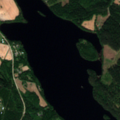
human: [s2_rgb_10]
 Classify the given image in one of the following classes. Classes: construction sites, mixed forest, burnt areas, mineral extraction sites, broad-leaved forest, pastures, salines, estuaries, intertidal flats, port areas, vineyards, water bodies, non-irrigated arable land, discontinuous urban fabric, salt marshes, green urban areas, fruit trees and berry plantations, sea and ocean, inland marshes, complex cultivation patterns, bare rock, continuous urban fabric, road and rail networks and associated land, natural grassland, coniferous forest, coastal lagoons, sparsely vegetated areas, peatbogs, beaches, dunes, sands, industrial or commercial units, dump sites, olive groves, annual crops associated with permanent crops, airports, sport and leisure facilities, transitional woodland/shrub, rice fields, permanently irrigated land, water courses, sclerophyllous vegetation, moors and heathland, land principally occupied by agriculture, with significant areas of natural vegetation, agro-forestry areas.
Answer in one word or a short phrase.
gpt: land principally occupied by agriculture, with significant areas of natural vegetation, coniferous forest, mixed forest, water bodies